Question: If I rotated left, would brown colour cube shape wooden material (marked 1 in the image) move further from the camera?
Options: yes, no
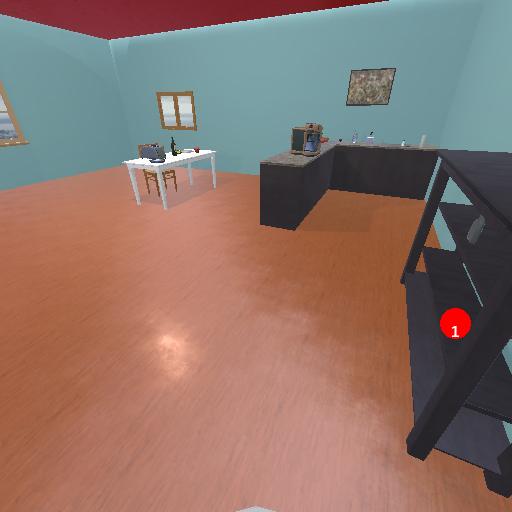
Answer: yes